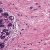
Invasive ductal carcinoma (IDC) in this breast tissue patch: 0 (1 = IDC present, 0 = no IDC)